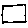
Label: square